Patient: sex M, age 76
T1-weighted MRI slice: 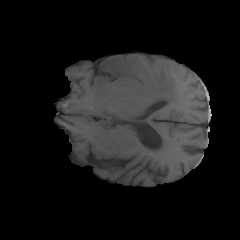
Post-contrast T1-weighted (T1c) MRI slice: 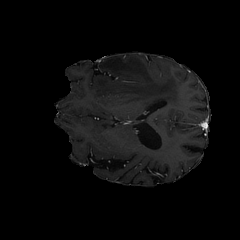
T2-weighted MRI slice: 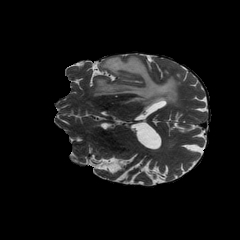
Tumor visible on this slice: yes
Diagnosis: Glioblastoma, IDH-wildtype
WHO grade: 4